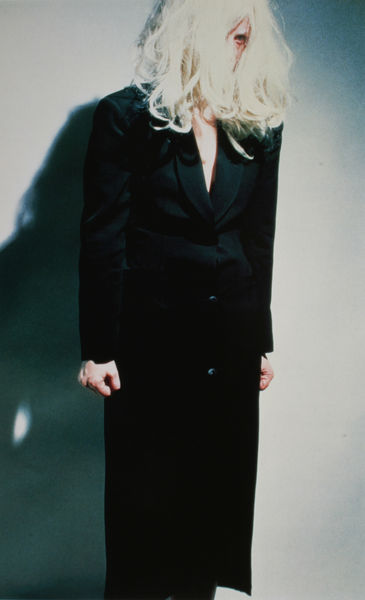
Titel: Standfotos ohne Titel, Nr. 122
Künstler: Cindy Sherman
Standort: London
Institution: The Saatchi Gallery
Schlagwörter: dunkel, hand, haut, schatten, ausschnitt, frau, hell, kleid, licht, schwarz, weiss, blick, mode, blond, arme, gesicht, kragen, hände, portrait, auge, haare, kostüm, mantel, knopf, locken, perücke, stil, knöpfe, foto, fotografie, hass, faust, fäuste, geballt, puppe, starre, wut, verdeckt, design, faus, modefoto, modefotografie, knielang, modedesign, style, hellblond, mascara, platinblond, schwarzer mantel